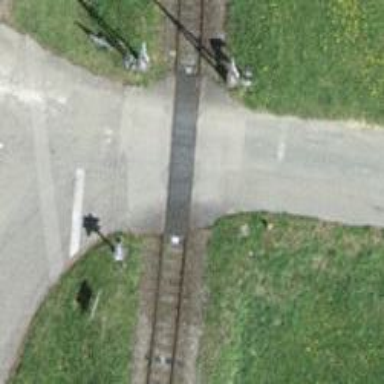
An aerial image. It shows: Level crossing along the railway.